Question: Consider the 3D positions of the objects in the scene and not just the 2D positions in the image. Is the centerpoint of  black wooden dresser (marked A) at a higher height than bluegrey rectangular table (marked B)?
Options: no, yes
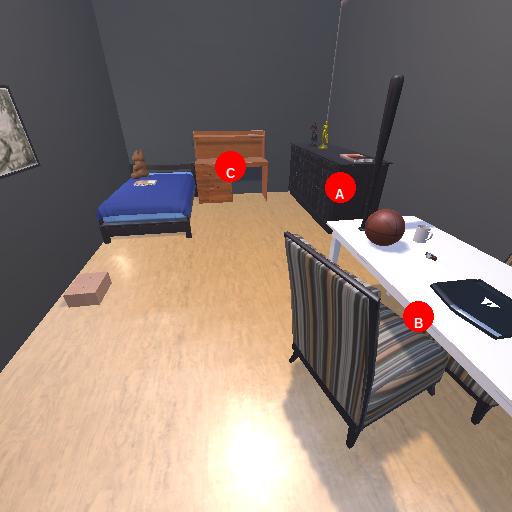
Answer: no